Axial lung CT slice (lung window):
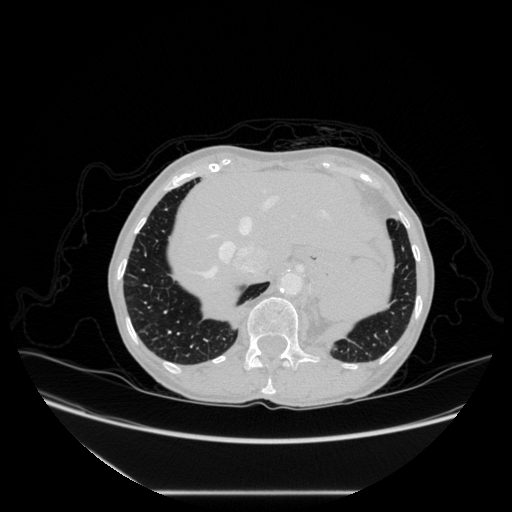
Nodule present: no